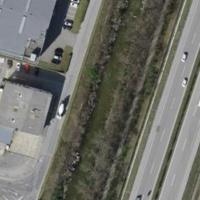
EUNIS habitat code: 57
Species observed at this site:
Corvus corone
Troglodytes troglodytes
Erithacus rubecula
Corvus cornix
Cinclus cinclus
Passer italiae